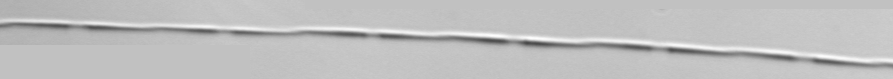
Label: Pseudo-nitzschia